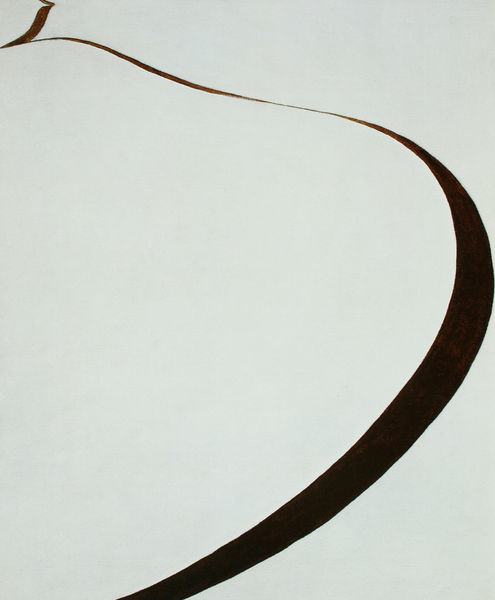
Titel: The Winter Road
Künstler: Georgia O'Keeffe
Schlagwörter: feder, weiß, ausschnitt, geschwungen, schwarz, weg, schleife, band, blatt, schwung, schrift, zwei, abstrakt, einschnitt, fluß, japanisch, linie, schnitt, gebogen, kurve, fließen, federzeichnung, teilung, kalligraphie, o'eeffe, o`keeffe, schmal breit